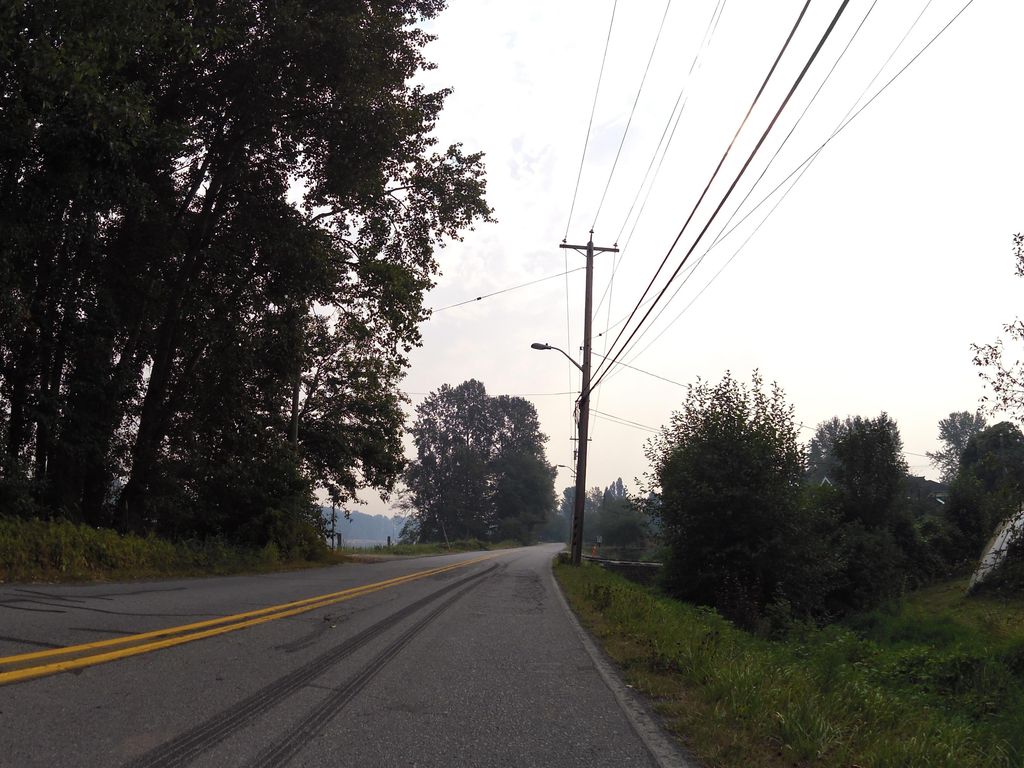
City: vancouver